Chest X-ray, PA view. Patient: 56 years old, sex F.
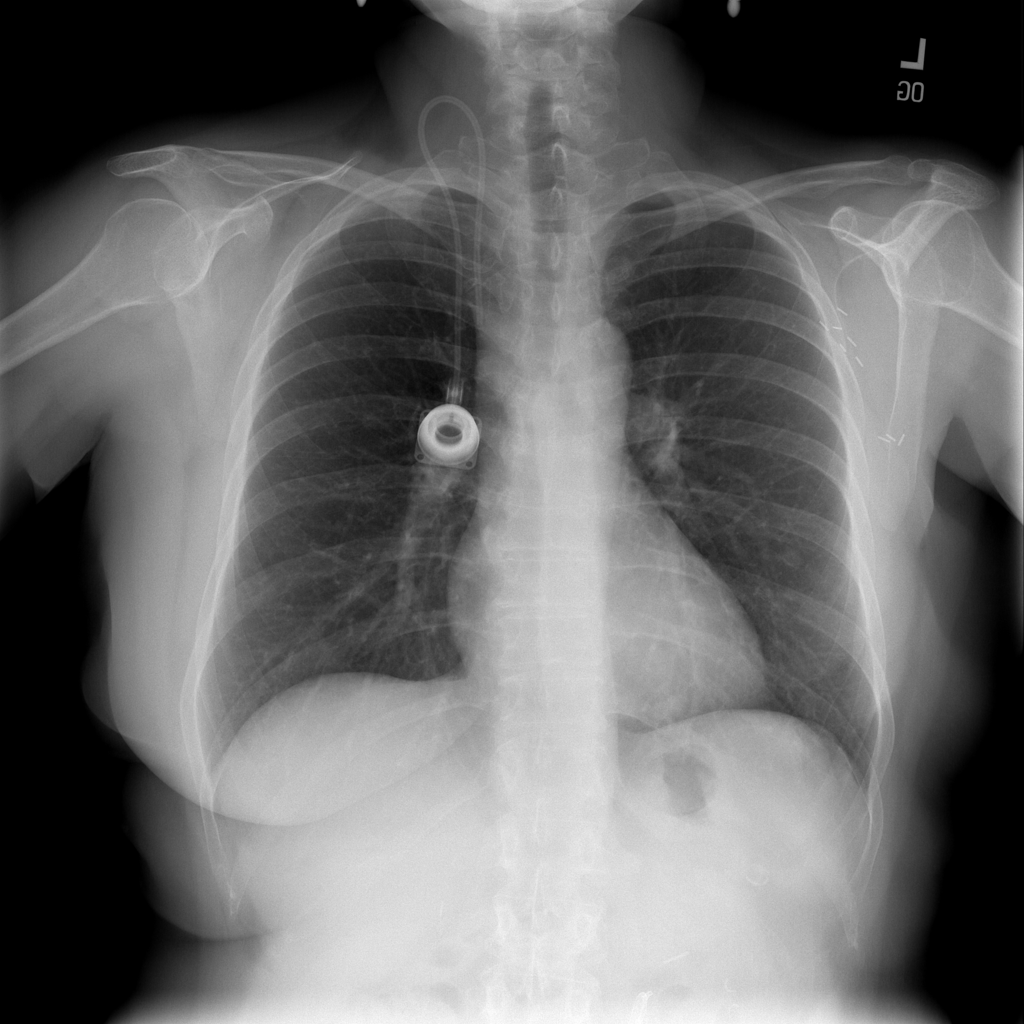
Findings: No Finding